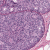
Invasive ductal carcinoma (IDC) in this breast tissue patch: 0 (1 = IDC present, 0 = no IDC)